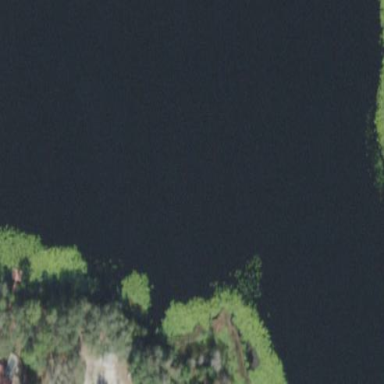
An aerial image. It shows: Serene lake.